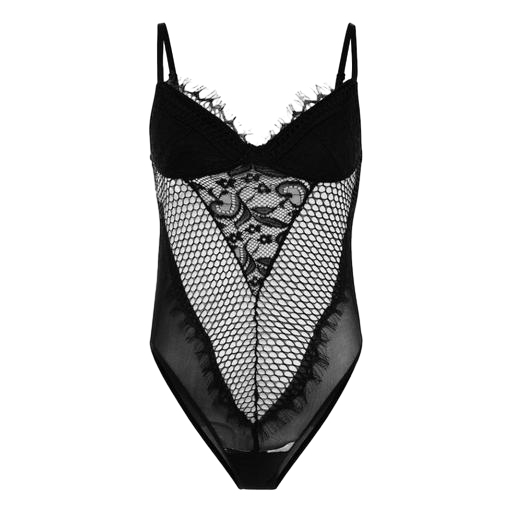
black plunge bodysuit, black leotard lace, black curve cami rib lace, white background